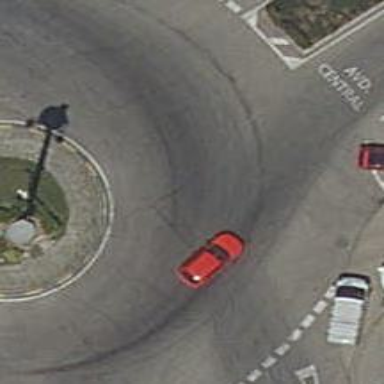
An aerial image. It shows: Service road that forms roundabout at the junction.